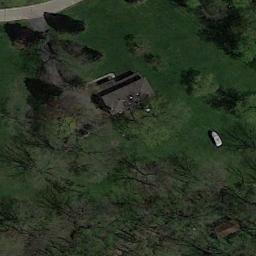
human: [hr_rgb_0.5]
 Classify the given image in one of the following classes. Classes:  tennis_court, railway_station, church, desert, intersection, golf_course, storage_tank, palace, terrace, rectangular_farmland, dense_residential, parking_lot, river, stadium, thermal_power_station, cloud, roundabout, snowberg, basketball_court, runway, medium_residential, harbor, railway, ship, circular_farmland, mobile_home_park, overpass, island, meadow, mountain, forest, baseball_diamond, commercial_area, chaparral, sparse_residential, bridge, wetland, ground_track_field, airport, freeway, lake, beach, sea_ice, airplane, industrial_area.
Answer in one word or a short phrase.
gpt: sparse_residential